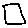
Label: square